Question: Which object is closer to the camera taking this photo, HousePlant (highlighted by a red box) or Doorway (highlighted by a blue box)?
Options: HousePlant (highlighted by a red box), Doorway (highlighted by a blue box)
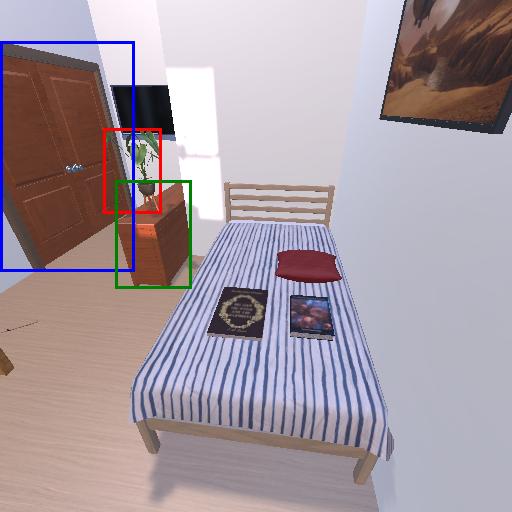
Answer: HousePlant (highlighted by a red box)